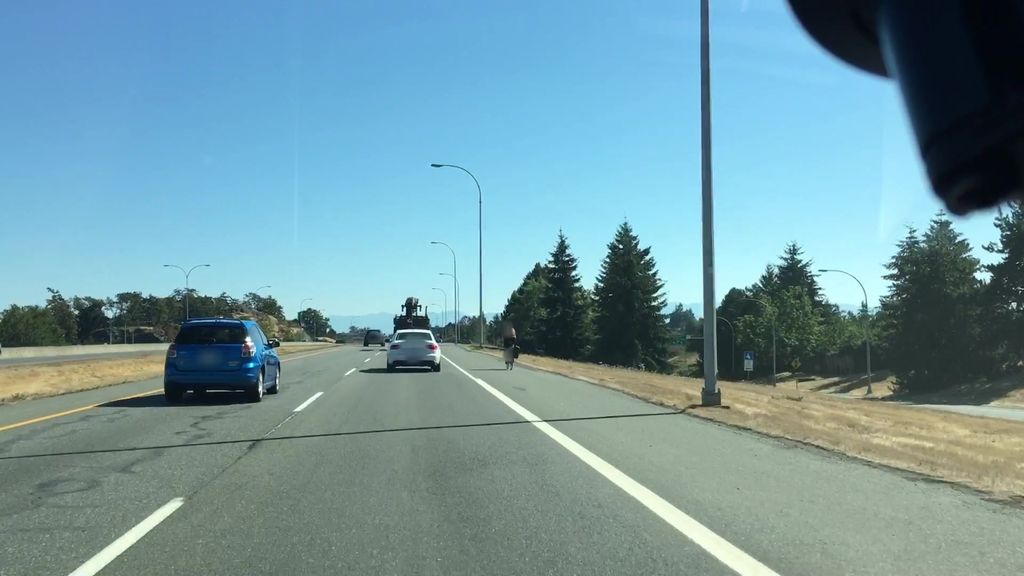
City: victoria